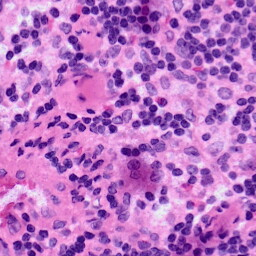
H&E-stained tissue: LymphNode